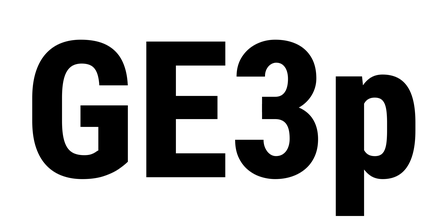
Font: Roboto_Condensed_ExtraBold